Question: I want to find out the first n that satisfies . It's a simple and easy stuff if I use another language, like c/c++, but I don't know how to implement it in Haskell.
'''
#include <iostream>
long double term(int k) { return 1.0/(k*k+2.0*k); }
int main() {
long double total = 0.0;
for (int k=1;;k++) {
total += term(k);
if (total>=2.99/4.0) {
std::cout << k << std::endl;
break;
}
}
return 0;
}
'''
I used dropWhile with an ordered list and take 1 to pick up the first one.
'''
term k = 1.0/(k*k+2.0*k)
termSum n = sum $ take n $ map term [1..]
main = do
let [(n,val)] = take 1 $ dropWhile (\(a,b)->b <= 2.99/4.0) $ map (
->(n,termSum n)) [1..]
print n
'''
I know it's horrible. What is the best and intuitive way to write this?
Re:
Thank you for the great answers! The one using fix function seems to be the fastest in my machine (Redhat 6.4 64bit / 80GB memory)
method#0 take 1 and dropWhile (my initial implementation)
'''
threshold=0.74999 n=99999 time=52.167 sec
'''
method#1 using fix function
'''
threshold=0.74999 n=99999 time=0.005 sec
threshold=0.74999999 n=101554197 time=1.077 sec
threshold=0.7499999936263 n=134217004 time=1.407 sec
'''
method#2 working backwards
'''
threshold=0.74999 n=99999 time=0.026 sec
threshold=0.74999999 n=101554197 time=21.523 sec
threshold=0.7499999936263 n=134217004 time=25.247 sec
'''
method#3 imperative way
'''
threshold=0.74999 n=99999 time=0.008 sec
threshold=0.74999999 n=101554197 time=2.460 sec
threshold=0.7499999936263 n=134217004 time=3.254 sec
'''
ReRe:
I noticed that whatever implementation I used (fix, imperative way, or recursive way), if the threshold is larger than 0.7499999936264... it never ends.. in order for f(n) to be larger than 0.7499999936264, I thought we just needed to compute the terms up to 150,000,000 since ![f(n)=
rac_{3n^2+5n}^{4n^2+12n+8}]. I used Integer instead of Int, but it did not help either. Is there any reason why it does not finish if I set the threshold larger than 0.7499999936264 ...?
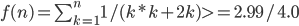
Answer: Essentially explicit recursion, but I like 'fix' for loops like this:
'''
import Data.Function (fix)
term k = 1.0 / (k*k+2.0*k)
main = print $ fix (
total k ->
let new = total + term k
in if new >= 2.99/4.0 then k else f new (k+1)
) 0 1
'''